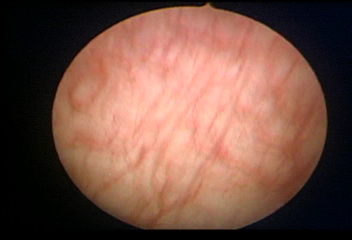
Modality: WLC
Class: Normal mucosa
Bladder cancer association: No